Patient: sex M, age 45
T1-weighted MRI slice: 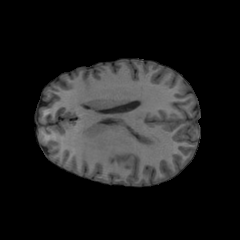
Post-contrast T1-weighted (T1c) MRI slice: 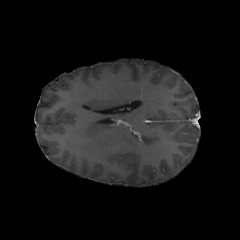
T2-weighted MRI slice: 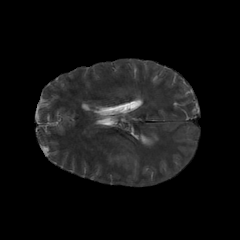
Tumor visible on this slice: yes
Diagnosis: Astrocytoma, IDH-mutant
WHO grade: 2